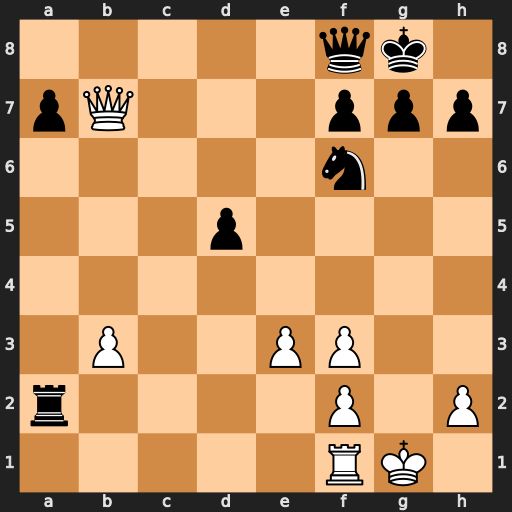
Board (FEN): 5qk1/pQ3ppp/5n2/3p4/8/1P2PP2/r4P1P/5RK1
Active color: w
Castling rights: -
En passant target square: -
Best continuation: Rc1 g6 Rc8 Qxc8 Qxc8+